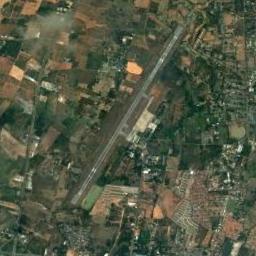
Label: airport